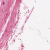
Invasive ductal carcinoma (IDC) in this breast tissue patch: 0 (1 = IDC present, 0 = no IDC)